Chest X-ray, AP view. Patient: 35 years old, sex M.
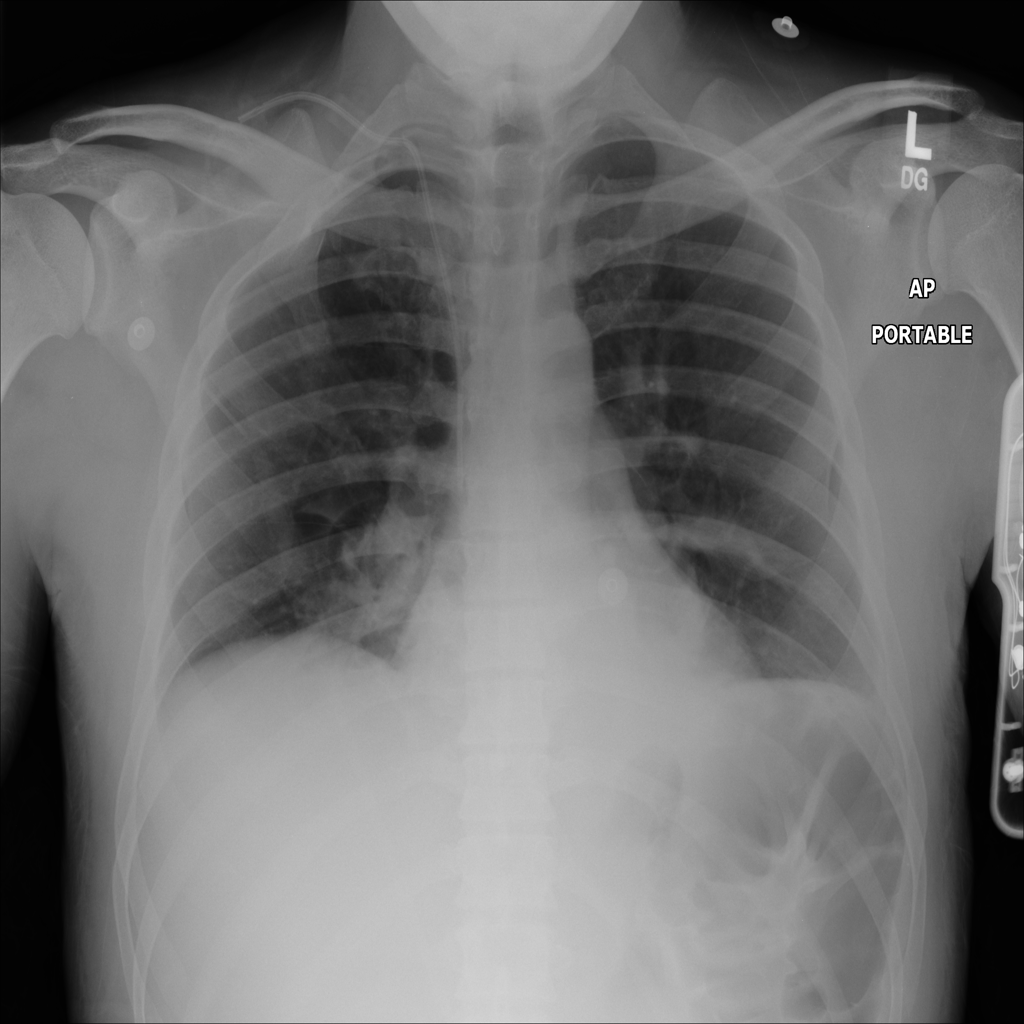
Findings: No Finding